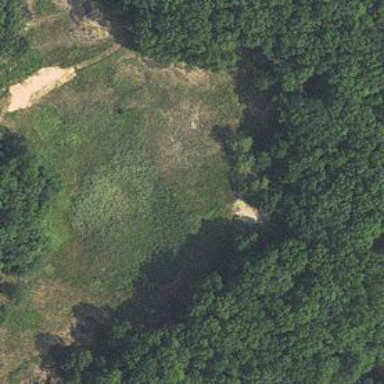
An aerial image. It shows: Wetland area.